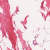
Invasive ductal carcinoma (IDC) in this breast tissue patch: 0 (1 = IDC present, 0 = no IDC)